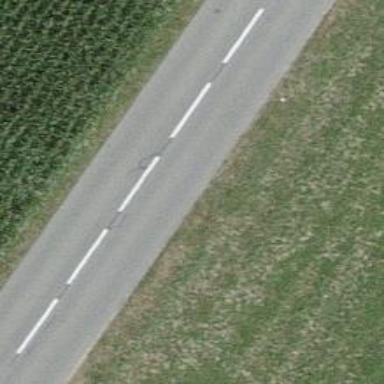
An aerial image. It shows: Tertiary road.